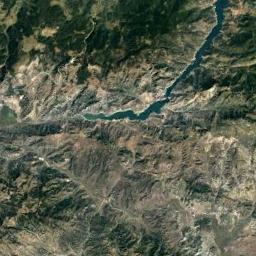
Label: mountain